Question: I can't align my list into center of my container,
Refer to the screenshot I provided. Can anyone help me to solve this problem ?

I have tried vertical-align = middle, justify content but still not center.
'''
.pink1 {
background-color: pink;
grid-column: 2/4;
height: auto;
font-family: sans-serif;
}
.pink1>h6 {
text-align: center;
}
.pink1>ul {
list-style: none;
align-items: center;
}
.pink1>ul>li {
font-size: 1em;
vertical-align: middle;
}
'''
'''
<div class="pink1 area">
<h6>Navigation</h6>
<ul>
<li><a href="#">HOME</a></li>
<li><a href="#">ABOUT US</a></li>
<li><a href="#">GALLERY</a></li>
<li><a href="#">EVENTS</a></li>
<li><a href="#">CONTACT US</a></li>
</ul>
</div>
'''
I expect the h6 and list are align center perfectly on the container.
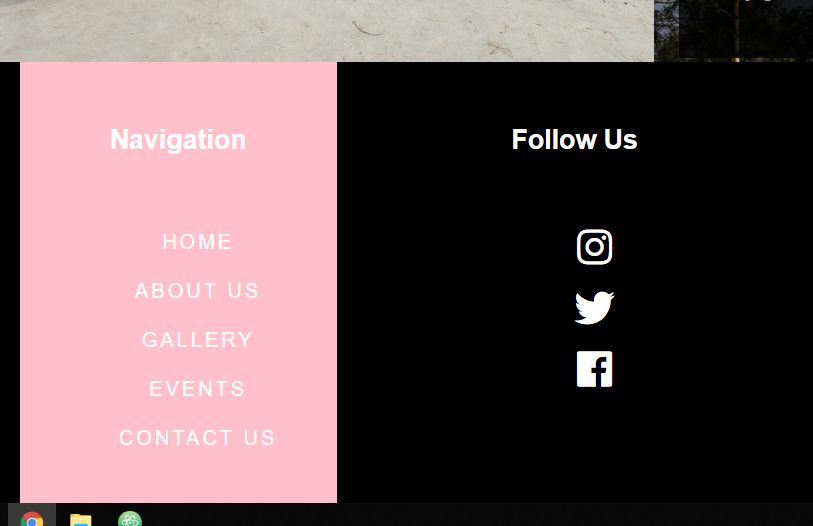
Answer: Simple use 'text-align: center' to center align the text horizontally.
For vertical center, you can use 'display: flex' along with 'flex-direction: column' and 'justify-content: center'
See below example
'''
.pink1 {
background-color: pink;
grid-column: 2/4;
height: auto;
font-family: sans-serif;
display: flex;
flex-direction: column; /*For handling elements vertically*/
justify-content: center; /* to Align items vertically center */
min-height: 500px; /* You can remove this. i have added this to show the difference */
}
.pink1>h6 {
text-align: center;
}
.pink1>ul {
list-style: none;
align-items: center;
margin: 0;
padding: 0
}
.pink1>ul>li {
font-size: 1em;
vertical-align: middle;
text-align: center;
padding: 5px 0;
}
'''
'''
<div class="pink1 area">
<h6>Navigation</h6>
<ul>
<li><a href="#">HOME</a></li>
<li><a href="#">ABOUT US</a></li>
<li><a href="#">GALLERY</a></li>
<li><a href="#">EVENTS</a></li>
<li><a href="#">CONTACT US</a></li>
</ul>
</div>
'''